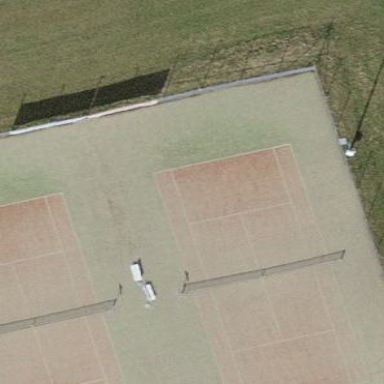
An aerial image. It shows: Tennis court on pitch designated for leisure land.